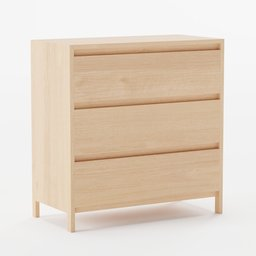
Label: furniture